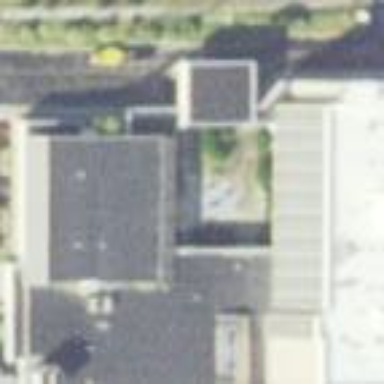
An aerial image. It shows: Hotel building.